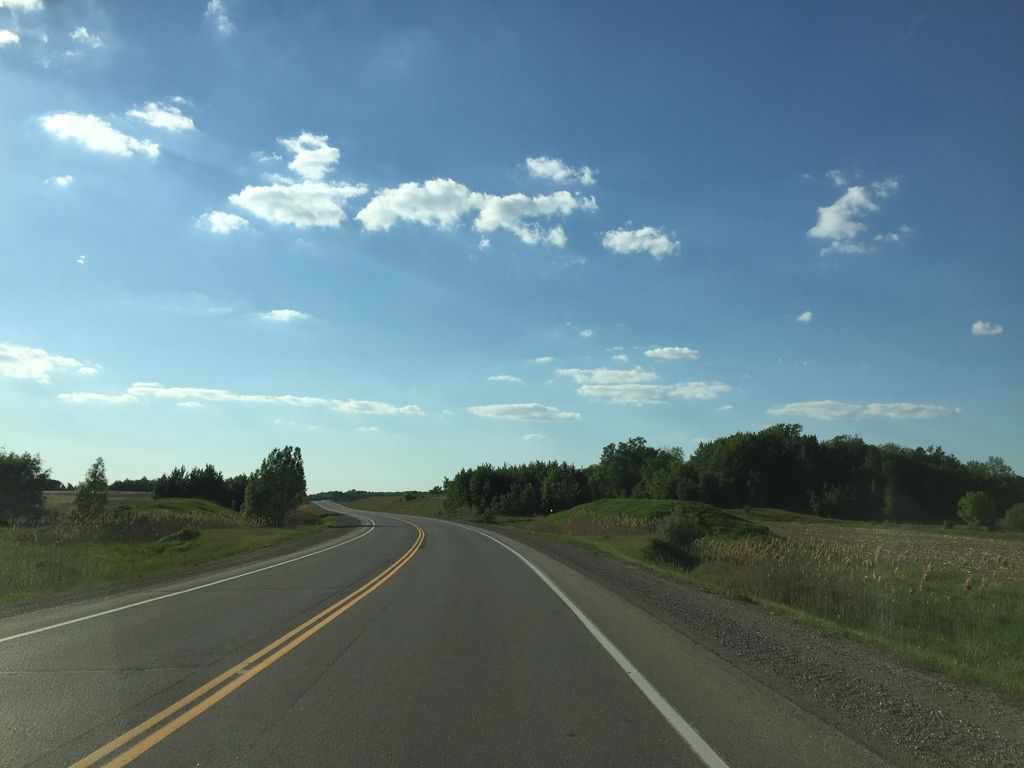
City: kitchener-waterloo